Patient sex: M
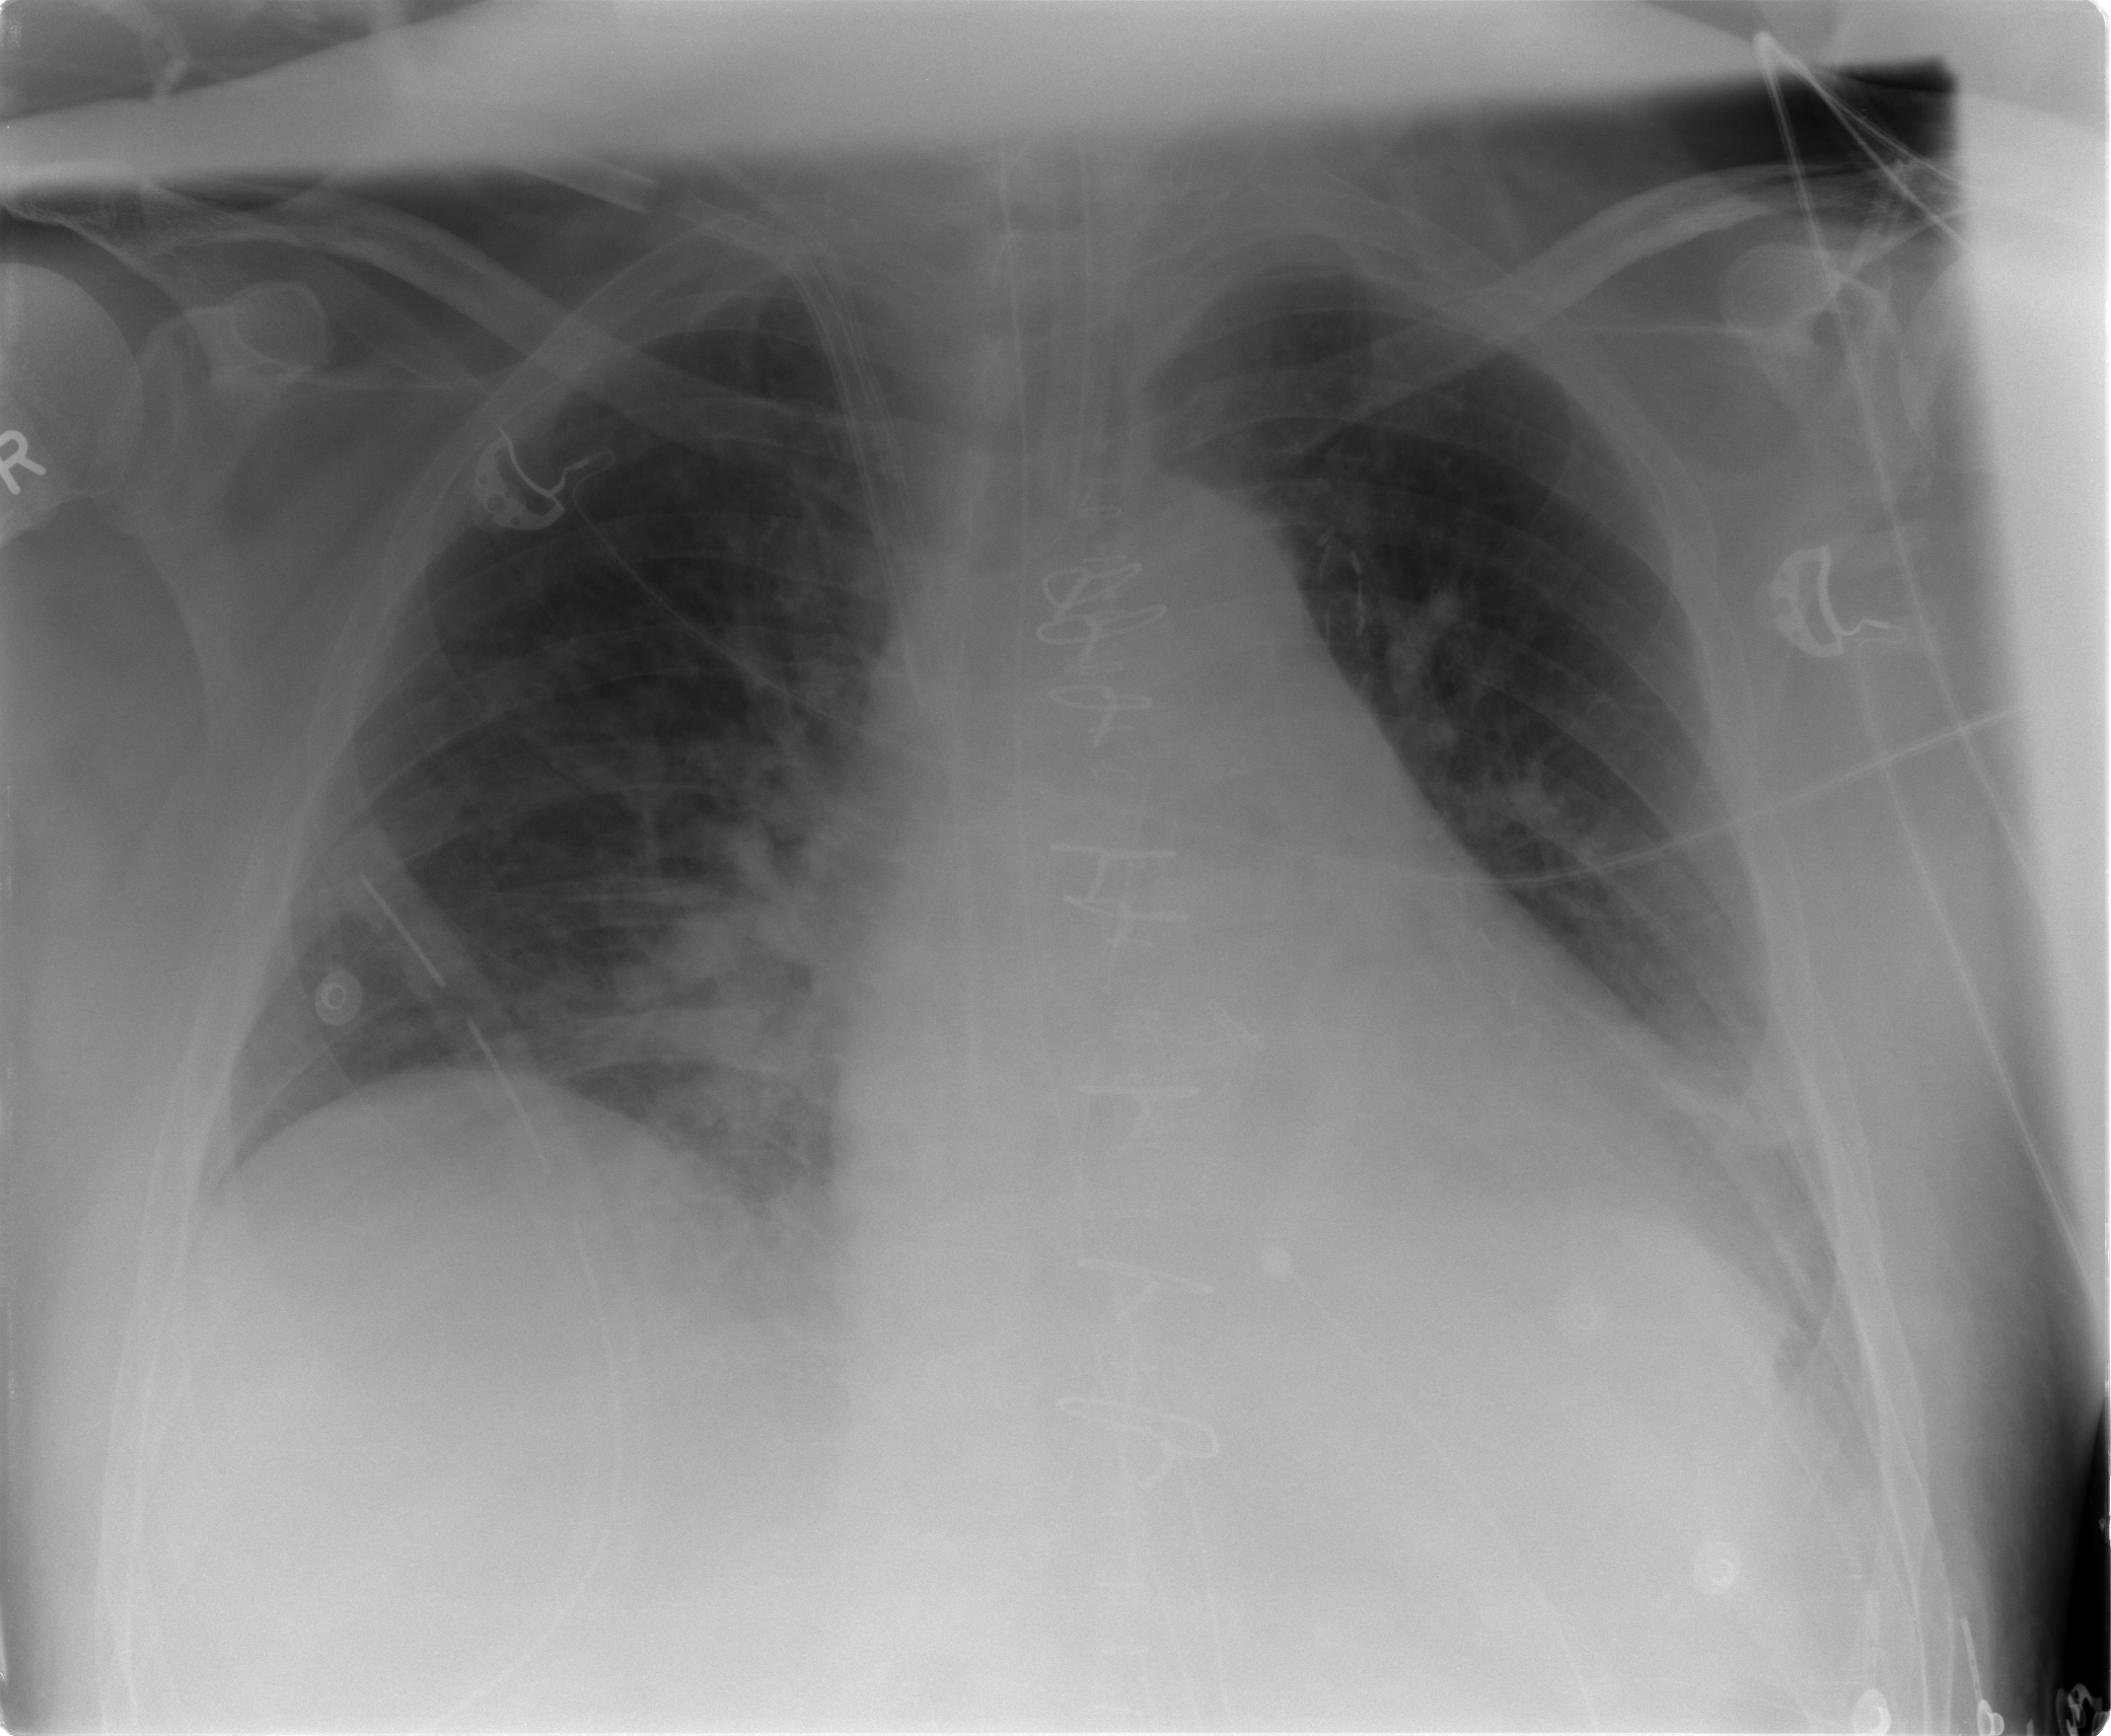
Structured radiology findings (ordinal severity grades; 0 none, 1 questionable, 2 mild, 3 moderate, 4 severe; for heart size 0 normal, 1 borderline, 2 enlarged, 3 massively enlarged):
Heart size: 2
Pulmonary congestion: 2
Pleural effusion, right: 0
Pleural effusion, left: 2
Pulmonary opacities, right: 0
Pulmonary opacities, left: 2
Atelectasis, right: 2
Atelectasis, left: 2